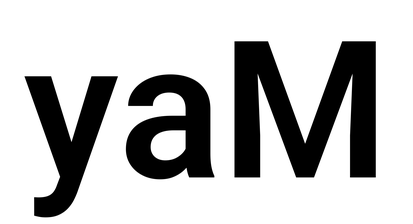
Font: Roboto_SemiBold